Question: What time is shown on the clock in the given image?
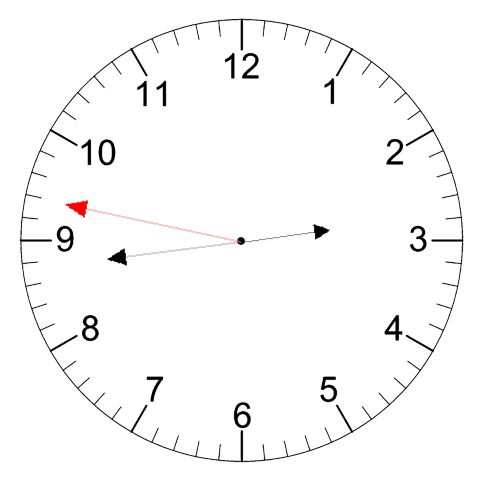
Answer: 02:43:47